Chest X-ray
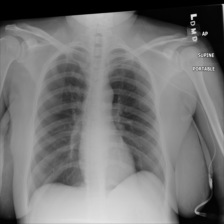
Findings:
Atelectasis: negative
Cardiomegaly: negative
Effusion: negative
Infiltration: negative
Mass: negative
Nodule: negative
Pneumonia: negative
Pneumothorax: negative
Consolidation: negative
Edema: negative
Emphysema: negative
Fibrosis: negative
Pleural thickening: negative
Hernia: negative